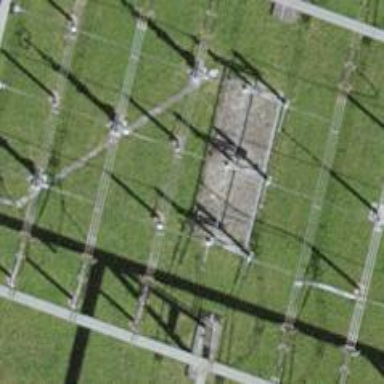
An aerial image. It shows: Three power lines with cables.